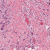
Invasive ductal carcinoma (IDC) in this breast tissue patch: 1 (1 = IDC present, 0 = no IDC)